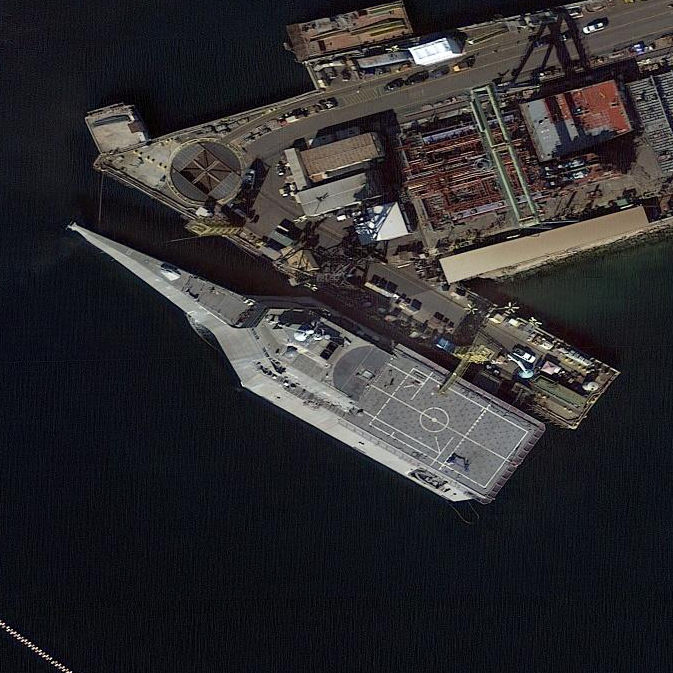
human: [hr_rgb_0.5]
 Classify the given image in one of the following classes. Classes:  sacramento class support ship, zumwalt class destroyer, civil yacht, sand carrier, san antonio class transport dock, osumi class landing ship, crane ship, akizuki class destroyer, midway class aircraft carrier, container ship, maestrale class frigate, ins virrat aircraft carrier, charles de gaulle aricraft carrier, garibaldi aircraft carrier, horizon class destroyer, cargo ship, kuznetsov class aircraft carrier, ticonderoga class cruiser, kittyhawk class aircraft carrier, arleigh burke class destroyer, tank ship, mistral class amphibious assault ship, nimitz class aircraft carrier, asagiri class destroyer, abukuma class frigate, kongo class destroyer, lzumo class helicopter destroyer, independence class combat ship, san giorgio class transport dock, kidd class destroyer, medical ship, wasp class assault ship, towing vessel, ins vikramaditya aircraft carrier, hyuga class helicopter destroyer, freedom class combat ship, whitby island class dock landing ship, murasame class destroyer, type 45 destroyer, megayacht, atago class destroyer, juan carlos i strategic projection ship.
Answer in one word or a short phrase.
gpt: Independence class combat ship